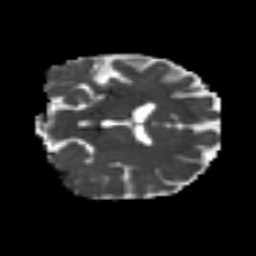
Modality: MD
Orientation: coronal
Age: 53
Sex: male
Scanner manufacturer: siemens
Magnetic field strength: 3 T
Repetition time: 4.999 s
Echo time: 0.07946 s